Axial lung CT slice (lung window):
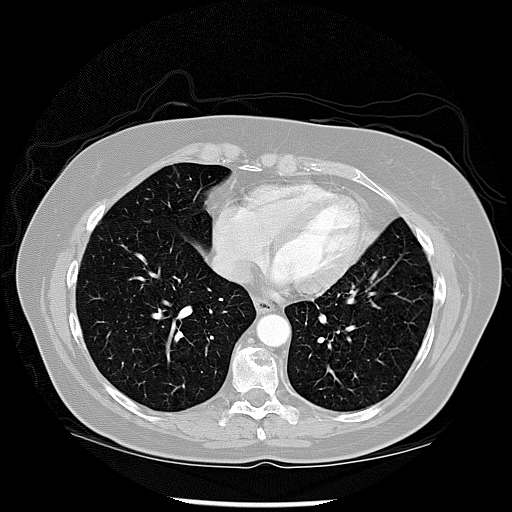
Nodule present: no